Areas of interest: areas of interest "Yiwu West Station"
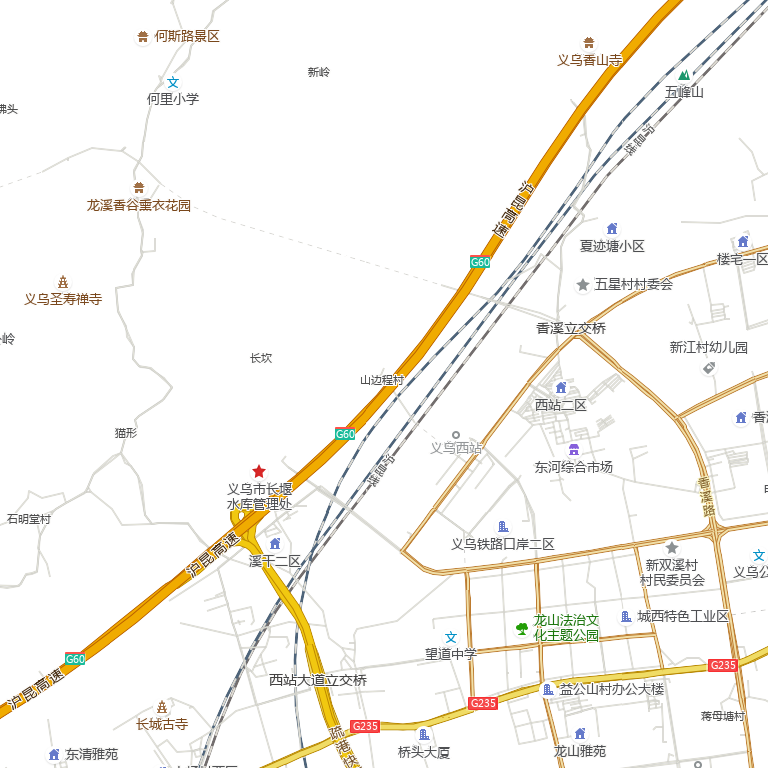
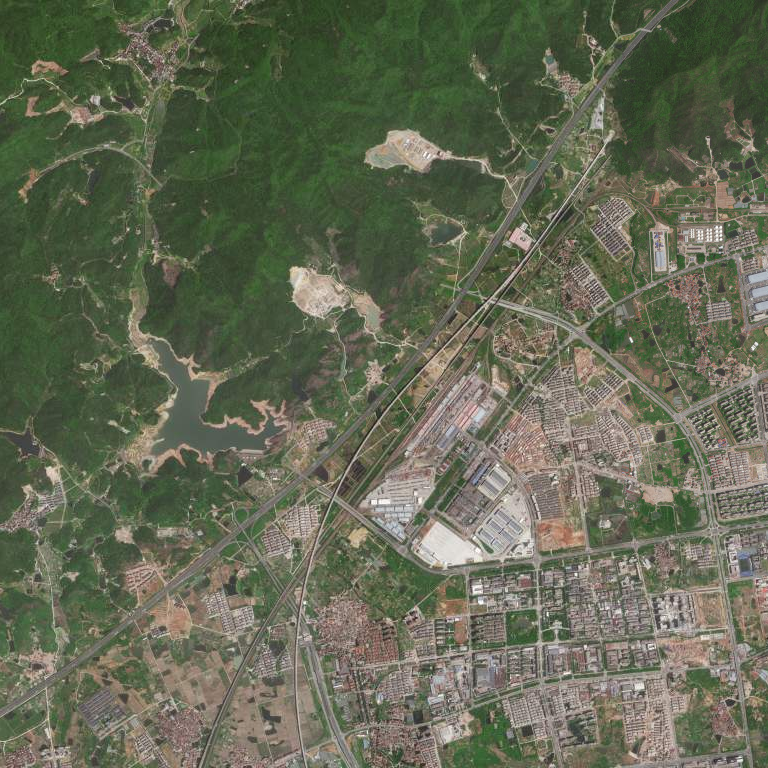